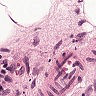
Metastatic tissue present: no